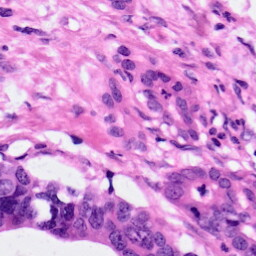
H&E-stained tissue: Pancreatic